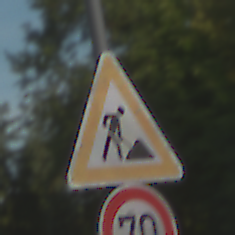
Verkehrszeichen: Arbeitsstelle
Zusatzzeichen unten: Geschwindigkeit70
Umgebung: Outdoor, Suburban
Tageszeit: SunriseSunset
Wetter: PartlyCloudy
Licht: Natural
Jahreszeit: NotSpecified
Kontrast: MediumContrast